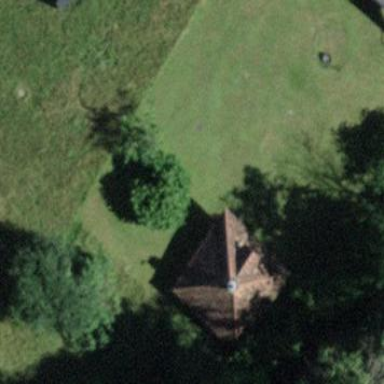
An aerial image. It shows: Hut.